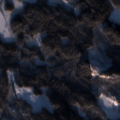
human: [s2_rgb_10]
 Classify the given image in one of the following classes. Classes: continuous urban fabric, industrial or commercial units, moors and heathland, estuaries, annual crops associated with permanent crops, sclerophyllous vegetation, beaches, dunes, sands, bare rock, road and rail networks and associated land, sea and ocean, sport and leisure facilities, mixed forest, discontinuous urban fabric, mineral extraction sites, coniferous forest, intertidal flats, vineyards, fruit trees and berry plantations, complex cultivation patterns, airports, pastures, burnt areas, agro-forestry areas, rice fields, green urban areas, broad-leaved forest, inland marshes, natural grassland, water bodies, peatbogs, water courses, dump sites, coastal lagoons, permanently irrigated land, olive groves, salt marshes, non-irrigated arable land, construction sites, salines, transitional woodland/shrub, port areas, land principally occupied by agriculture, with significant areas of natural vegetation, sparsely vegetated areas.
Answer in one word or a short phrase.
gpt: coniferous forest, mixed forest, water bodies